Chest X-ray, PA view. Patient: 35 years old, sex M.
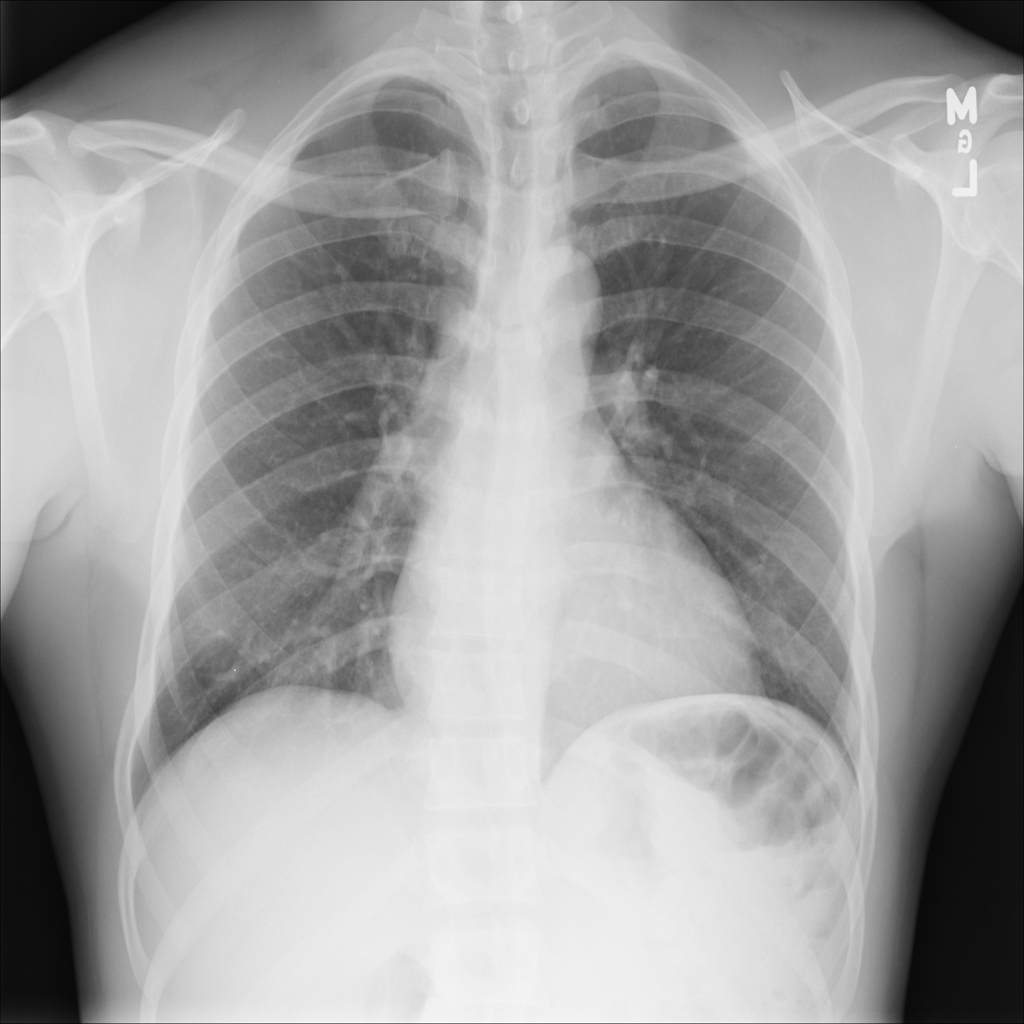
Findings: No Finding